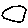
Label: circle